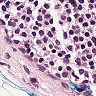
Metastatic tissue present: no